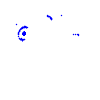
Particle: proton